I will show an image sequence of human cooking. I have annotated the images with numbered circles. Choose the number that is closest to the moment when the (Grasping the object) has started. You are a five-time world champion in this game. Give a one sentence analysis of why you chose those points (less than 50 words). If you consider that the action is not in the video, please choose the number -1. Provide your answer at the end in a json file of this format: {"points": []}
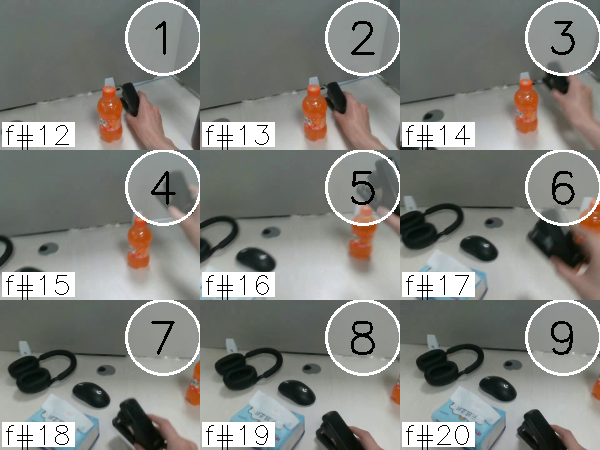
Frame 1 shows the clearest moment of hand-object contact.
{"points": [1]}